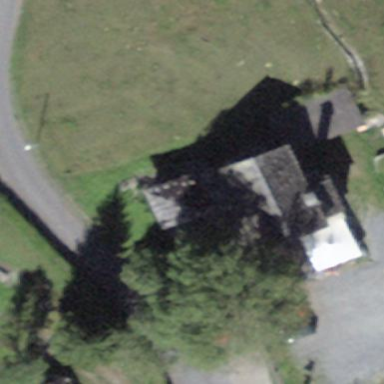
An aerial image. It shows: Detached building.